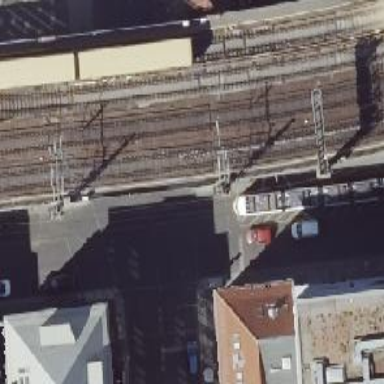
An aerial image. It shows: Bridge for electrified railway with contact line. The railway has ballastless track.